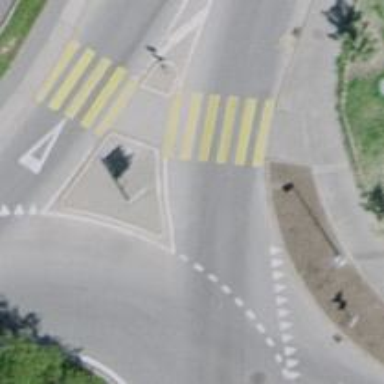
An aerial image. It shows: Zebra crossing on the road.